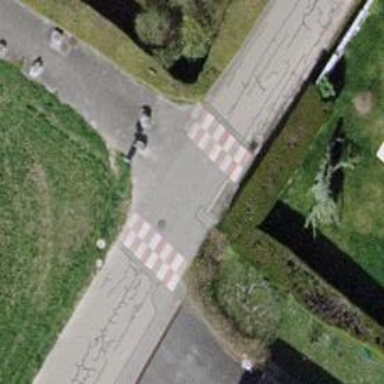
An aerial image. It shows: Traffic calming hump on the road.